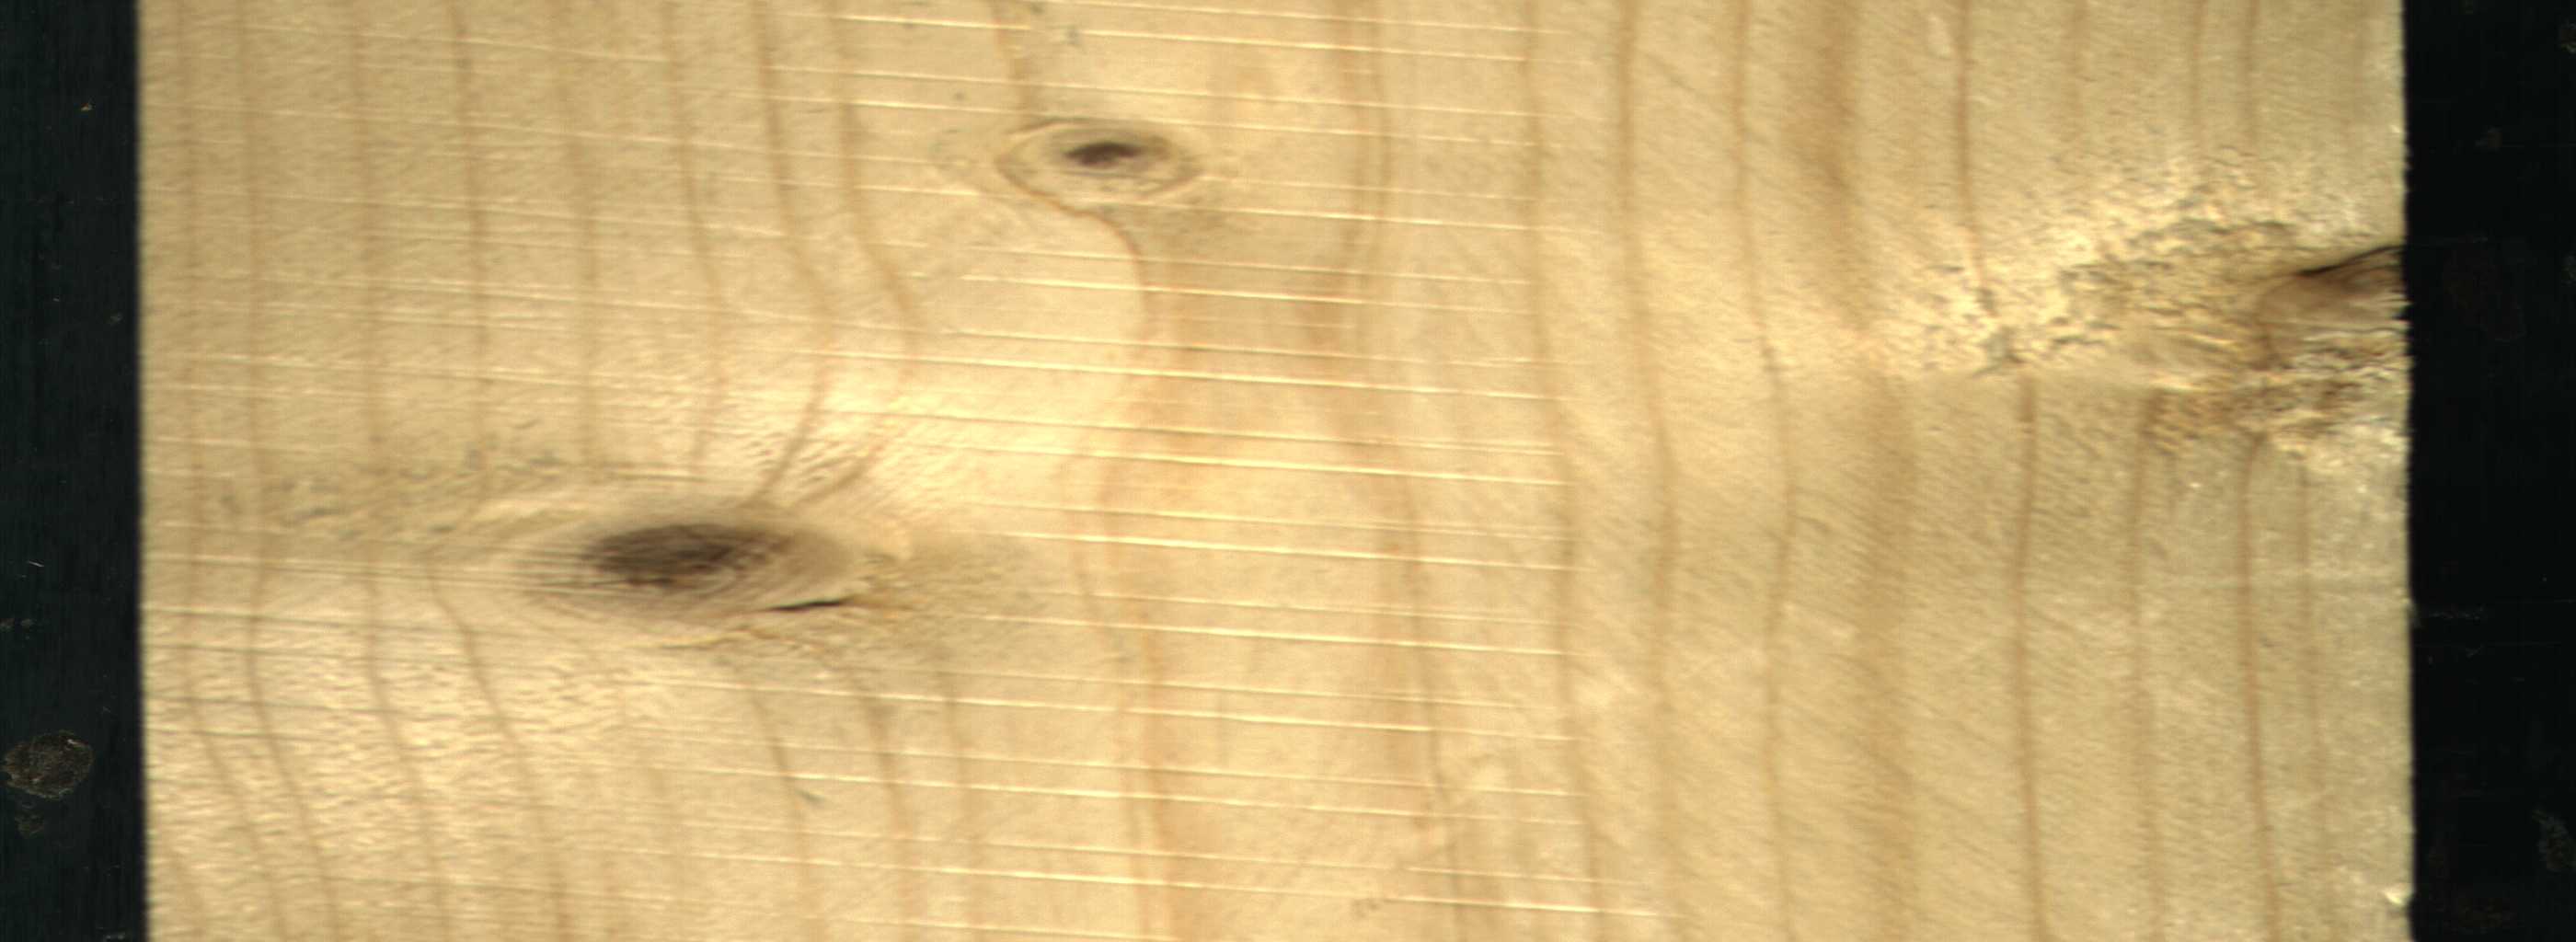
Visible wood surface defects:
Live_Knot
Live_Knot
Live_Knot